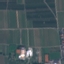
Land use / land cover class: PermanentCrop